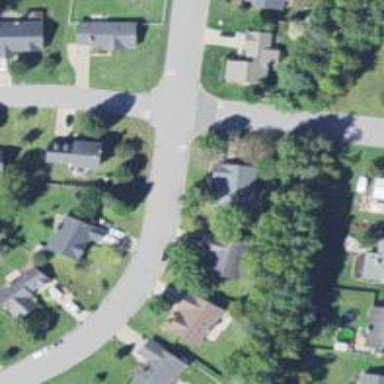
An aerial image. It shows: Road with stop sign.